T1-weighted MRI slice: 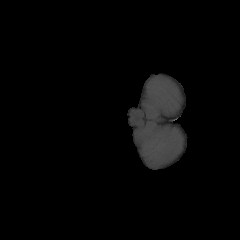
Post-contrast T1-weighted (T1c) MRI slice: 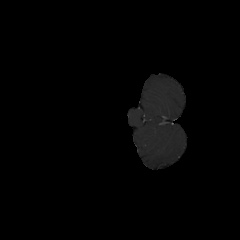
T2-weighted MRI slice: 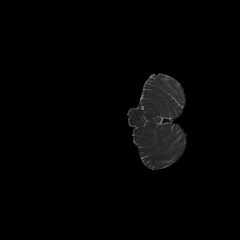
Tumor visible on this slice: no